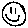
Label: smiley face